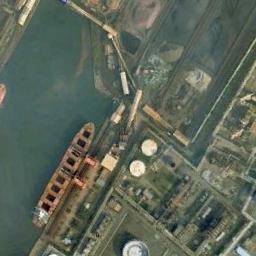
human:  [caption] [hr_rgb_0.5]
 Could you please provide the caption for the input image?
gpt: There are many buildings of different shapes and sizes beside the ship .

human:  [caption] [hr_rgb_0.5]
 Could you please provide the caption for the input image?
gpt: The orange cargo ship is docked at the cargo terminal and some workshops are on the bank .

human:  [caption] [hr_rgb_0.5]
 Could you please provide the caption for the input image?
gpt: There is a ship in the blue water on the shore .

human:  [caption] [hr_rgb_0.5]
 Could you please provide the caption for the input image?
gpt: An orange-red bulk carrier docked by the dock with buildings and an open yard .

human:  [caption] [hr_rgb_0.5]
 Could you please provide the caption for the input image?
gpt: The ship is at the harbor with many buildings .